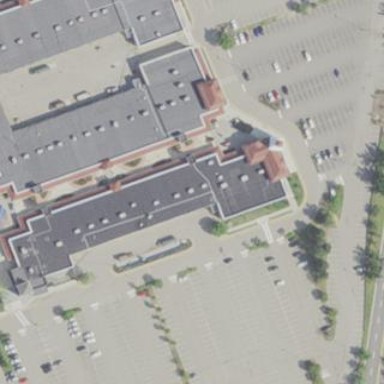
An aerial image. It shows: Retail building.